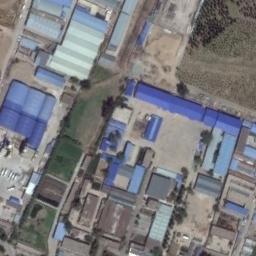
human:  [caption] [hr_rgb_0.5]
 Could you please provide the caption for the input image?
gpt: In an industrial area, There are factories and roads, Green belts, And powdery material fields .

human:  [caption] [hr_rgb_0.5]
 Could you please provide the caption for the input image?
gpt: Numerous houses of different shapes are in the industrial area .

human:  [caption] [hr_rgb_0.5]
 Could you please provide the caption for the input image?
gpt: The industrial area has some blue workshops, Other colors of workshops and green areas .

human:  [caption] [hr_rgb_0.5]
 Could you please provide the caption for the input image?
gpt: The houses in the industrial area are mainly above .

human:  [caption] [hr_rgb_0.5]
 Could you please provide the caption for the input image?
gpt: There are some blue buildings on the industrial area .